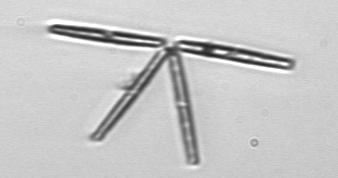
Label: Thalassionema